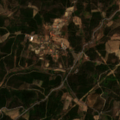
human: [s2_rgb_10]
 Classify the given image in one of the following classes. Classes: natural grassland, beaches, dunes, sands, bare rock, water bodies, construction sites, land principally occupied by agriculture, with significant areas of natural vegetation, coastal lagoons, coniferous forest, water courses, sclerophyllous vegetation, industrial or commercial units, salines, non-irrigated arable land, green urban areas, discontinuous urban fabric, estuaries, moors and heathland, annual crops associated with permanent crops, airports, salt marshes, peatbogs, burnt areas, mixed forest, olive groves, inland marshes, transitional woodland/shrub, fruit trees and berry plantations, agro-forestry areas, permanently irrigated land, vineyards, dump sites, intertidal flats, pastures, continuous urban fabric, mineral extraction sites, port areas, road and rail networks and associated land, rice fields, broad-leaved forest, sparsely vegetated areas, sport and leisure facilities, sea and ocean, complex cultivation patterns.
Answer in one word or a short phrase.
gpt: land principally occupied by agriculture, with significant areas of natural vegetation, coniferous forest, transitional woodland/shrub